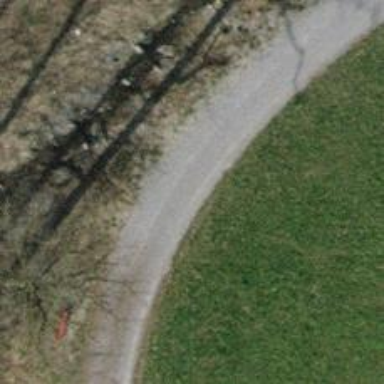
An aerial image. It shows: Unclassified road with fine gravel surface.